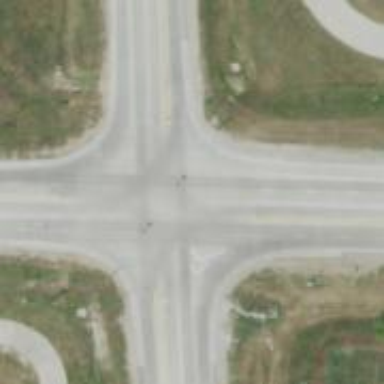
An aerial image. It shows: Road with stop sign.